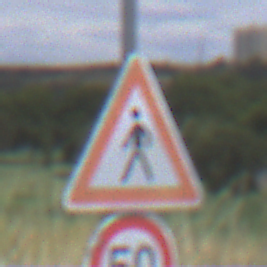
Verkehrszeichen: FussgaengerRechts
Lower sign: Geschwindigkeit50
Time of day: Midday
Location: Outdoor (Nature)
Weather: PartlyCloudy
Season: NotSpecified
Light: Natural